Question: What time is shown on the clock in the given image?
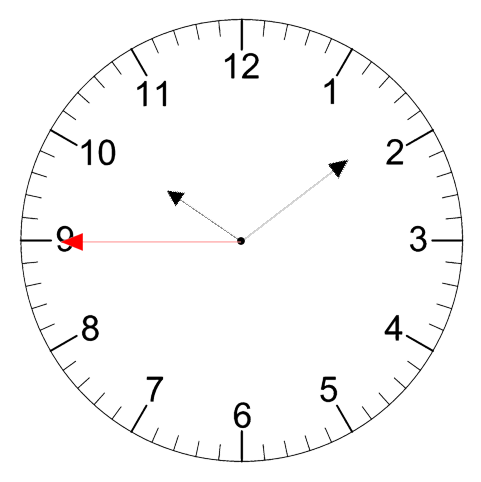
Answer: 10:08:45